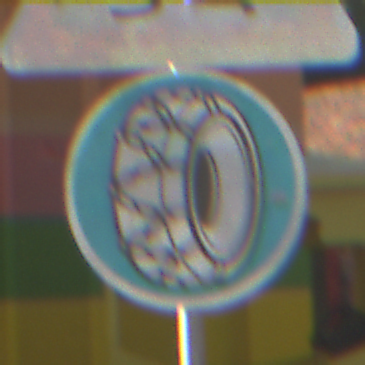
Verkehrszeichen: SchneekettenVorgeschrieben
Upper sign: SchleuderOderRutschgefahr
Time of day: MorningAfternoon
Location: Outdoor (Special)
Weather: PartlyCloudy
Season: NotSpecified
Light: Natural